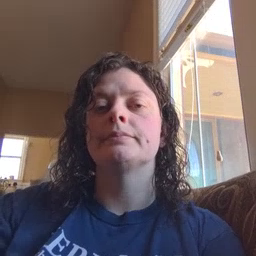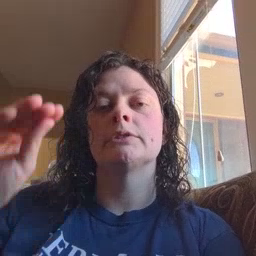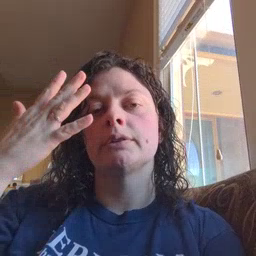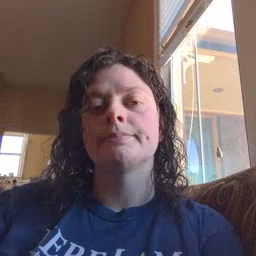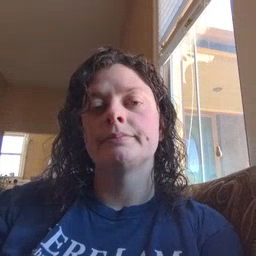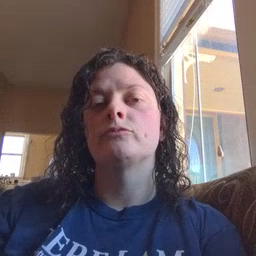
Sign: sun